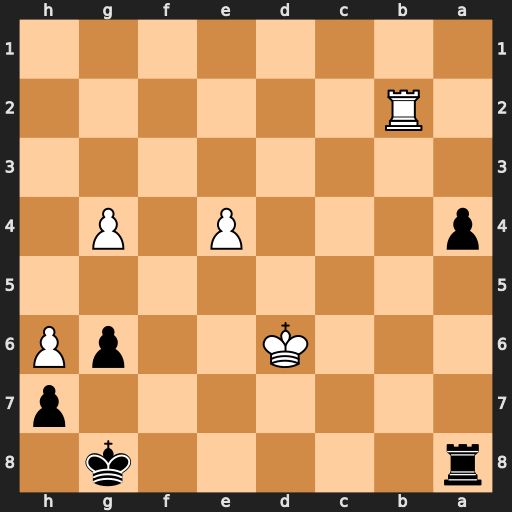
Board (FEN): r5k1/7p/3K2pP/8/p3P1P1/8/1R6/8
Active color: b
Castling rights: -
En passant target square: -
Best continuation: a3 Ra2 Kf7